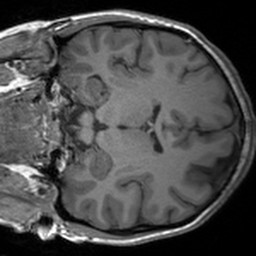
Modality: T1w
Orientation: coronal
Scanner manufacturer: siemens
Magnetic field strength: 3 T
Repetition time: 1.54 s
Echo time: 0.00234 s